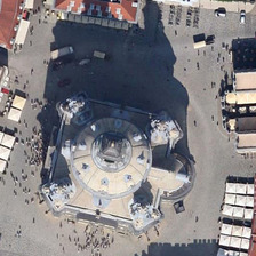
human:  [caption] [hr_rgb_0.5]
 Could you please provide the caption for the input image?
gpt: Many people have buildings.

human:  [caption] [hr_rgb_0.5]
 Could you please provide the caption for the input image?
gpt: There are many people in the church.

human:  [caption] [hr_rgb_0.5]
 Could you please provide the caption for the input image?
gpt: there are a lot of buildings next to the church .

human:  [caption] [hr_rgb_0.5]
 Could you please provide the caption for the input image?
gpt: There are a lot of people and buildings around.

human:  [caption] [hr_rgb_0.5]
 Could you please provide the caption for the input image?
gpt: There are a lot of people in the church.